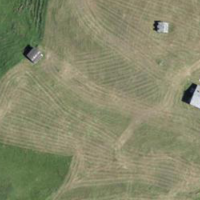
EUNIS habitat code: 26
Species observed at this site:
Certhia familiaris
Corvus corone
Sitta europaea
Spinus spinus
Periparus ater